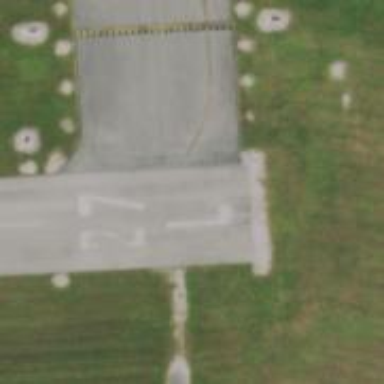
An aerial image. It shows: Image of taxiway at airport.